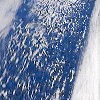
Label: cloud